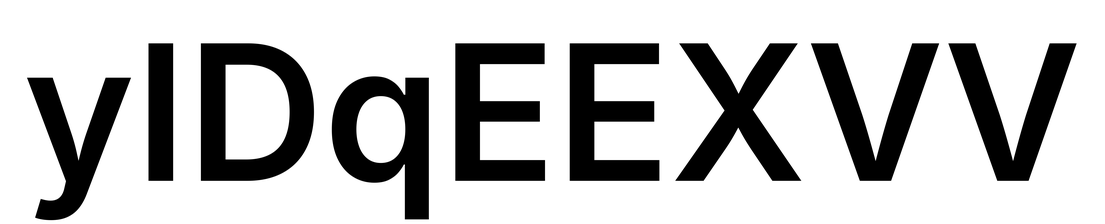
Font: Inter_SemiBold